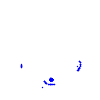
Particle: kaon